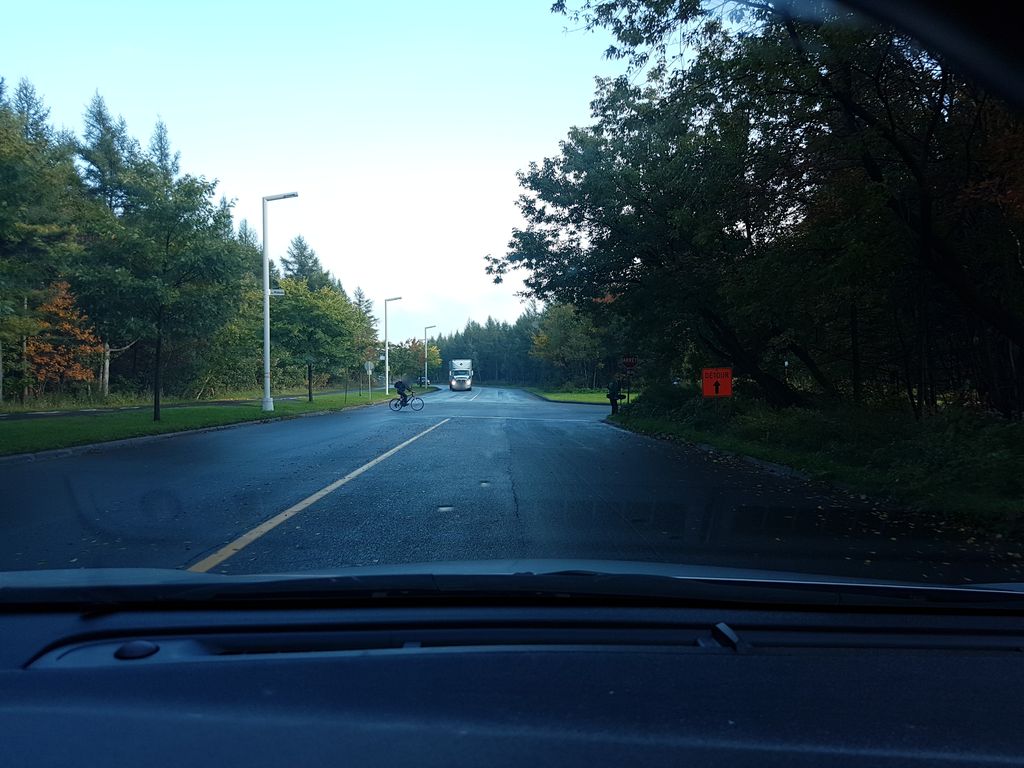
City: quebec_city